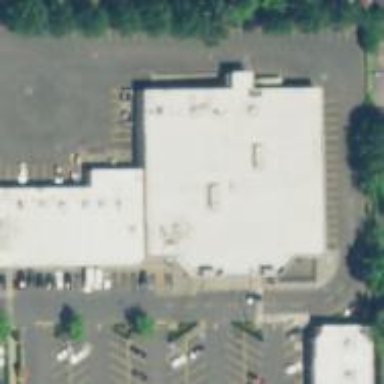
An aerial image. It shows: Pharmacy providing healthcare services.